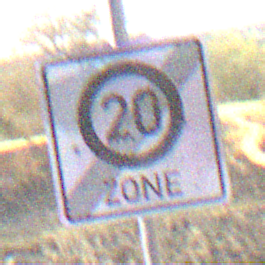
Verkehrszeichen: EndeZone20
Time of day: Midday
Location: Outdoor (Nature)
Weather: Clear
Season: NotSpecified
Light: Natural